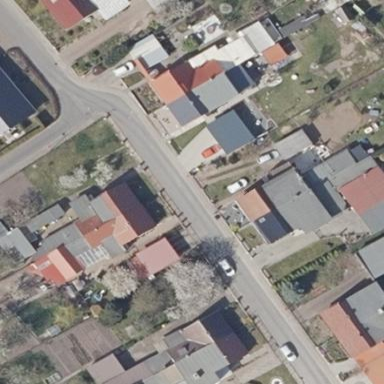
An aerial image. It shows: Simple house.